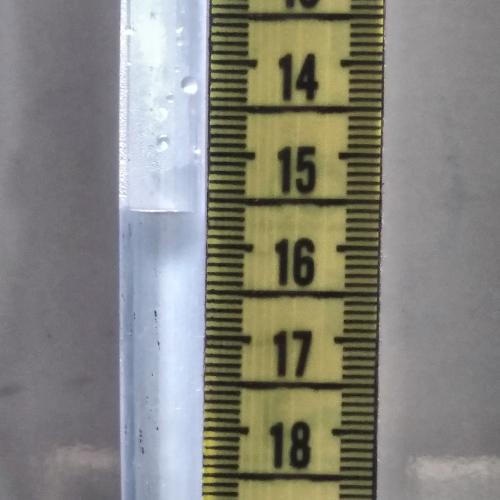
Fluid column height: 15.6 cm